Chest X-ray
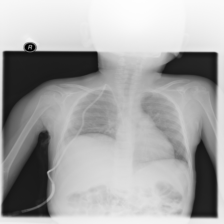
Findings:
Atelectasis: negative
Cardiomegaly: negative
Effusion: negative
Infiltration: negative
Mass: negative
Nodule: negative
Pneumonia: negative
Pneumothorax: negative
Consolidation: negative
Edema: negative
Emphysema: negative
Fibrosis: negative
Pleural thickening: negative
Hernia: negative